Field crop: maize
Growth stage: 2
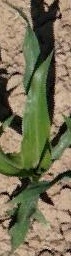
Species: maize